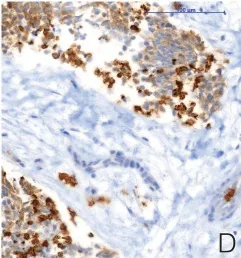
(D) GLUT-1; Diffuse and moderate to strong membranous expression.
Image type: pathology (immunostaining)